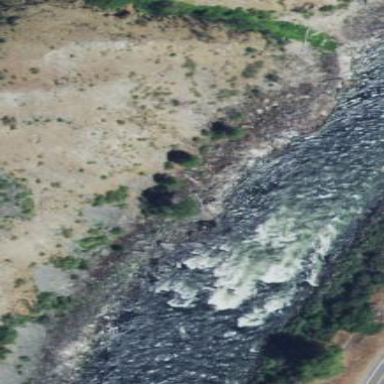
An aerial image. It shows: Rapids in natural water.